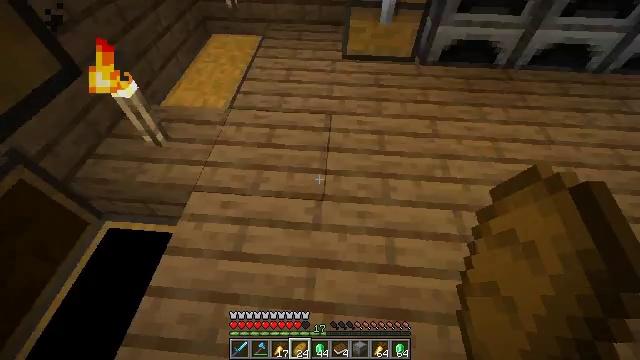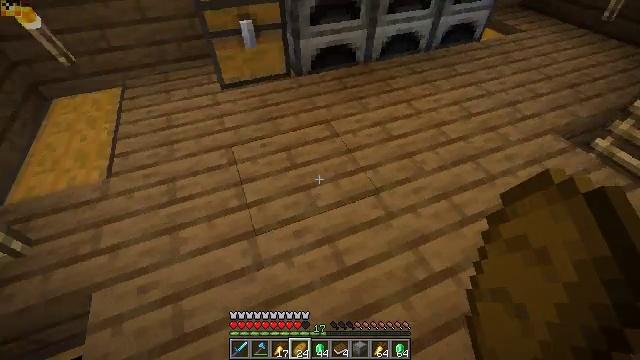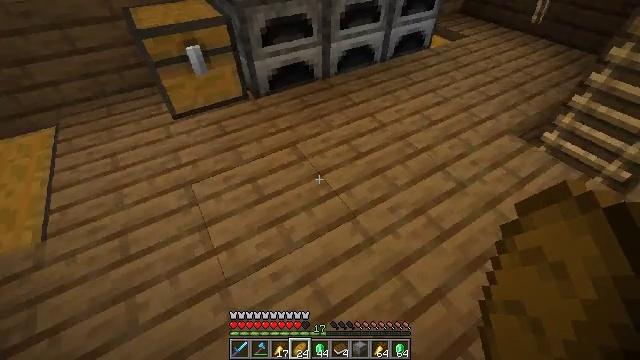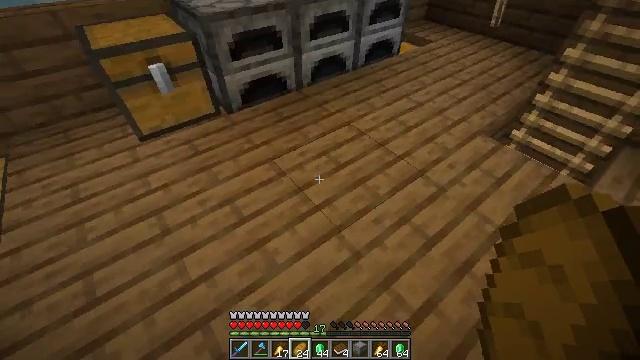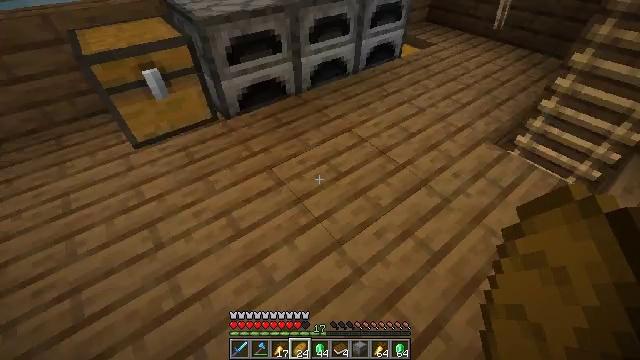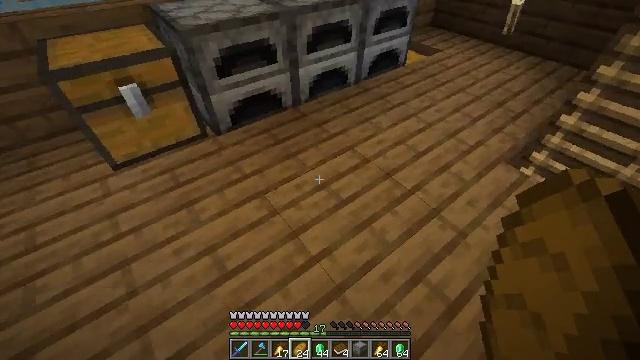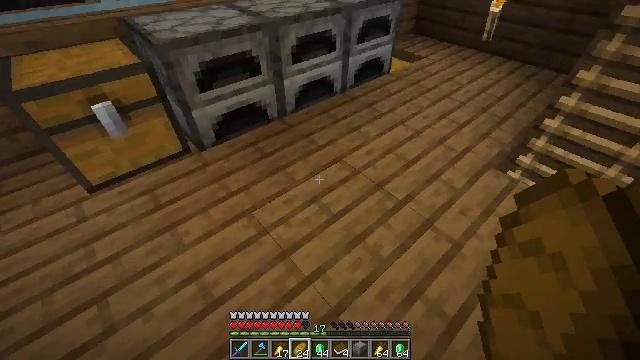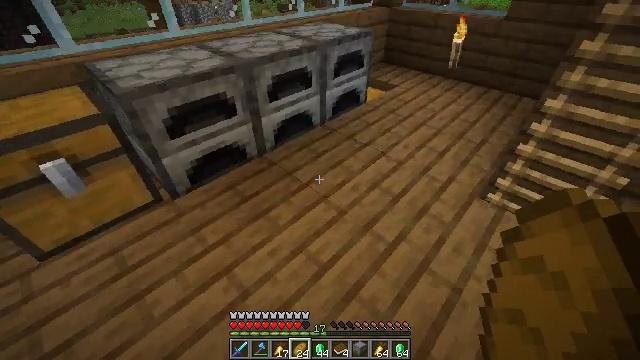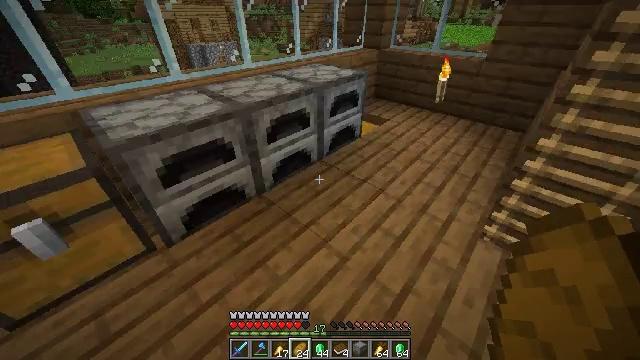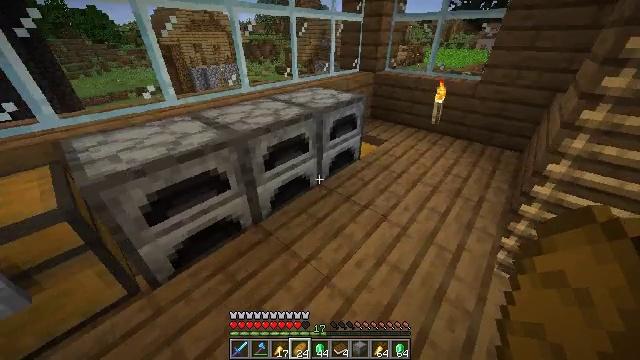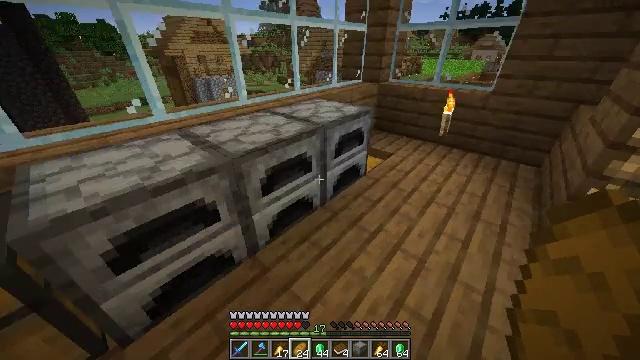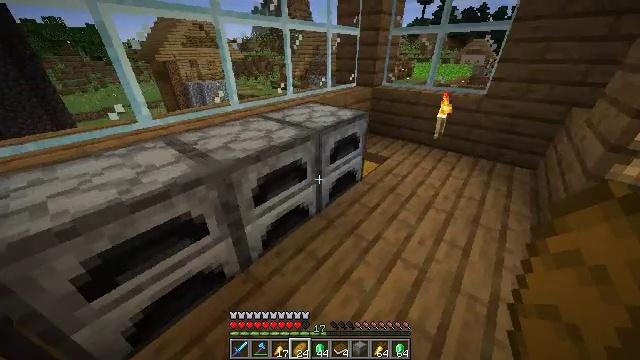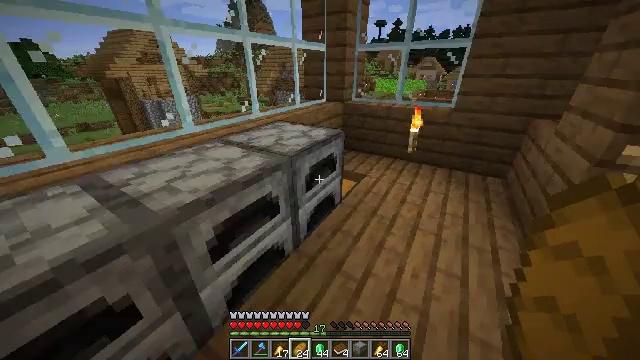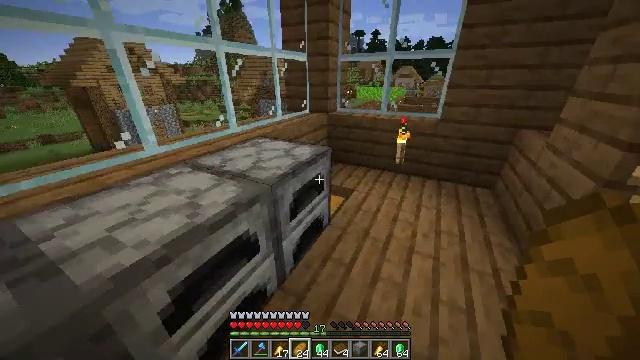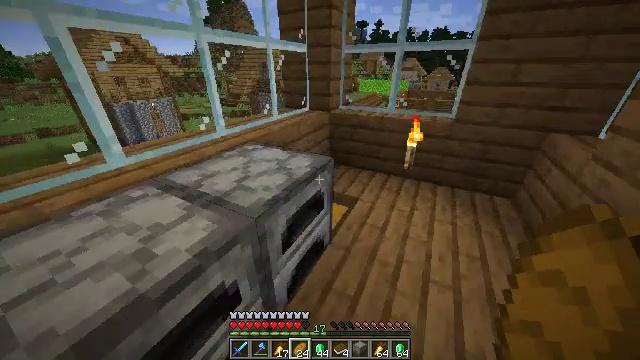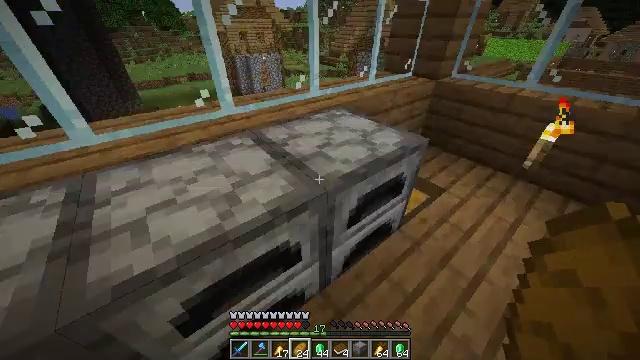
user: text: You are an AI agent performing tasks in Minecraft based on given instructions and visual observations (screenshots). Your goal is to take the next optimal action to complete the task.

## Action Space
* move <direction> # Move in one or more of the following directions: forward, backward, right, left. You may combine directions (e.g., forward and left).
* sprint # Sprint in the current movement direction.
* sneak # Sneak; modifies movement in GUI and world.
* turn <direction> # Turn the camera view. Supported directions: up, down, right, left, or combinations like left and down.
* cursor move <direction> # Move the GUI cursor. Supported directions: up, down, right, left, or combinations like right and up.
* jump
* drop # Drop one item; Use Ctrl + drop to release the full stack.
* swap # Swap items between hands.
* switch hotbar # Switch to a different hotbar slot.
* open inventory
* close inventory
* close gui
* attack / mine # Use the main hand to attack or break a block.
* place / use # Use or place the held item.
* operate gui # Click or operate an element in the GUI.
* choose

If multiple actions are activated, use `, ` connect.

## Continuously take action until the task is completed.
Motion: motion action
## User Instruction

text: Make a golden helmet with gold ingots.
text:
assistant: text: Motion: move forward, turn right and up
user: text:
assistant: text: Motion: move forward, turn right and up
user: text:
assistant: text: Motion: move forward, turn right and up
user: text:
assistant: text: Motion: move forward
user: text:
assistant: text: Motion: move forward
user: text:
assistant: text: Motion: move forward, sprint, turn right and up
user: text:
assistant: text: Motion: move forward, sprint, turn right and up
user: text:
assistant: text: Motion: move forward, sprint, turn right and up
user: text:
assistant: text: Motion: move forward, sprint, turn up
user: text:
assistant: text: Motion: move forward, sprint, turn up
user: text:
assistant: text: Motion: move forward, sprint, turn right
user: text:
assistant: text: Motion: move forward, sprint, turn right and up
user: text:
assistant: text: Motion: move forward, turn right and up
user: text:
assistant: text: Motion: move forward, turn down
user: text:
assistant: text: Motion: move forward, turn left and down
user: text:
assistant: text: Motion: move forward, turn left and up
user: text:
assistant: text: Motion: move forward, turn left and up
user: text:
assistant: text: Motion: move forward, sprint, turn left and up
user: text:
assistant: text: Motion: move forward, sprint, turn left
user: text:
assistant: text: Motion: move forward, sprint
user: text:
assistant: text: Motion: move forward, sprint
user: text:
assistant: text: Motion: move forward, sprint
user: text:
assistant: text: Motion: move forward, sprint, turn left
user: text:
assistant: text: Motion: move forward, sprint, turn left and down
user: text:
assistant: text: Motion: move forward, sprint, turn left and down
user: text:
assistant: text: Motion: move forward, sprint, turn left and down
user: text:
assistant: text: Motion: move forward, sprint, turn left and down
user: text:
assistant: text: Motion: move forward, sprint, turn left
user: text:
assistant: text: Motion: move forward, sprint
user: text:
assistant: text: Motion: move forward, sprint